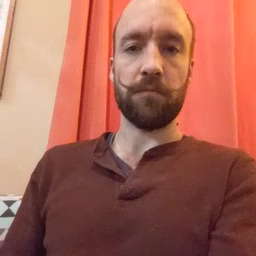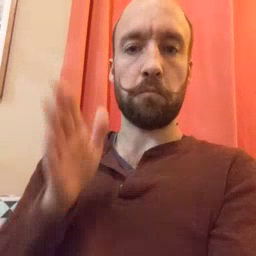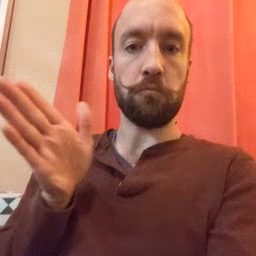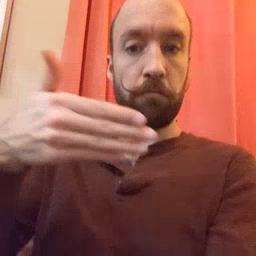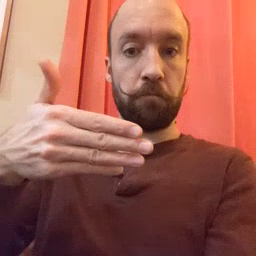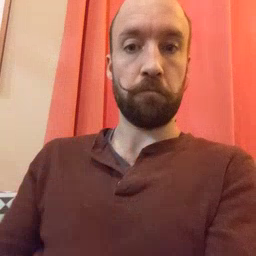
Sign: room